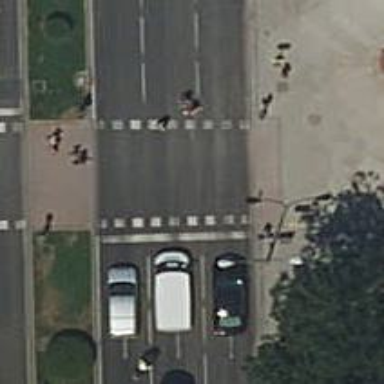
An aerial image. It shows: Zebra crossing with traffic signals. The crossing is marked by traffic lights.